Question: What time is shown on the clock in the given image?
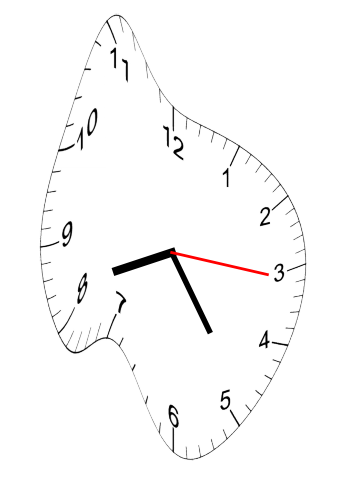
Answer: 08:24:16